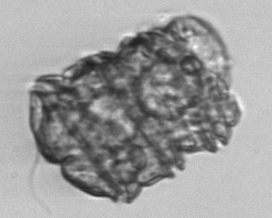
Label: Polykrikos